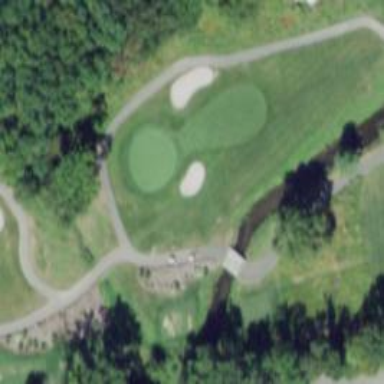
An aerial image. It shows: Rough area on grassy golf course.